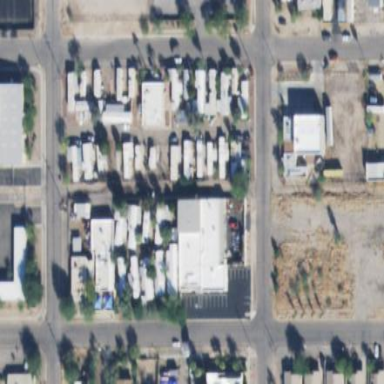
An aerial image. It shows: Residential area known as trailer park.